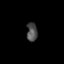
Tissue: skin
Cell type: Epithelial cells
Senescence score: 0.1943
Nuclear area (px): 191
Mean DAPI intensity: 78.838